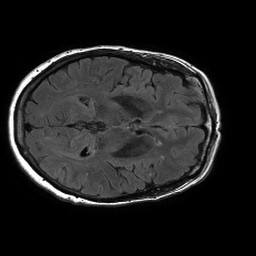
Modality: FLAIR
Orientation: axial
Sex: female
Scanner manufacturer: philips
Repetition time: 11 s
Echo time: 0.125 s